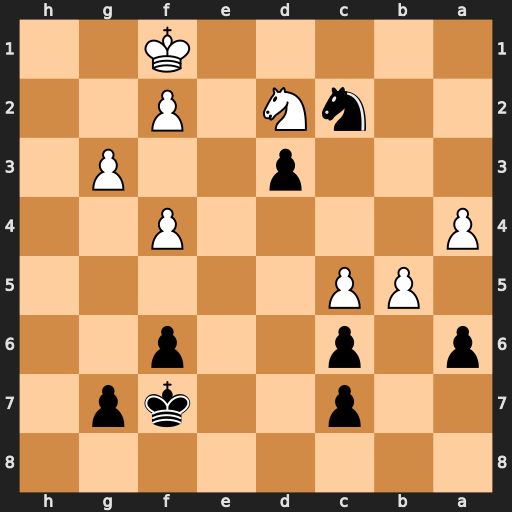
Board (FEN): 8/2p2kp1/p1p2p2/1PP5/P4P2/3p2P1/2nN1P2/5K2
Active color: b
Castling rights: -
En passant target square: -
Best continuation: cxb5 axb5 axb5